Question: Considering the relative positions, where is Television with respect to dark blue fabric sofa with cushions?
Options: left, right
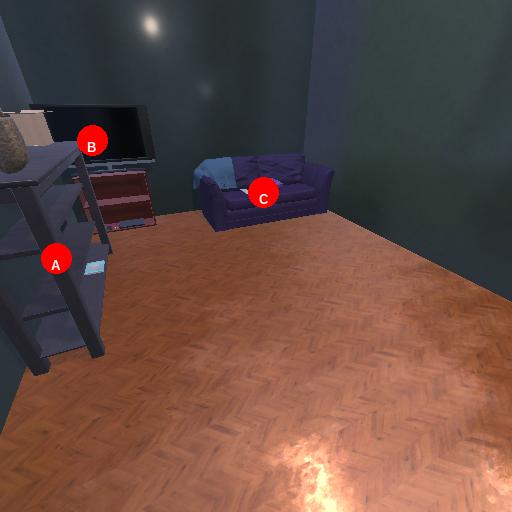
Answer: left